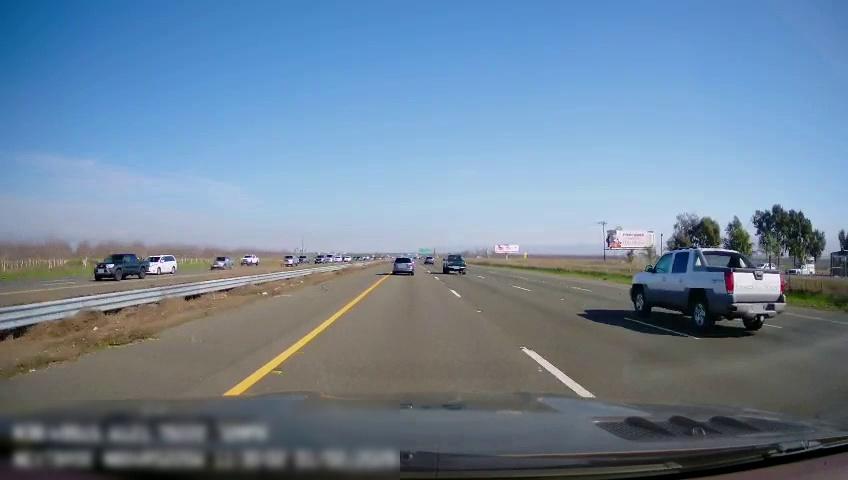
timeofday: Day
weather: Sunny
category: Drivable Space
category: Drivable Space
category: Vehicles | Truck
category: Vehicles | SUV
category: Vehicles | Car
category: Vehicles | Truck
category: Vehicles | Truck
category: Vehicles | Truck
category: Vehicles | SUV
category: Vehicles | Bus
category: Vehicles | SUV
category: Vehicles | Truck
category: Vehicles | Truck
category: Lanes | Current Lane
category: Lanes | Current Lane
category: Lanes | Alternate Lane
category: Lanes | Alternate Lane
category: Lanes | Alternate Lane
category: Lanes | Opposite Lane
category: Lanes | Opposite Lane